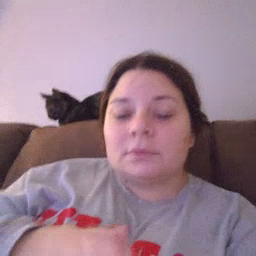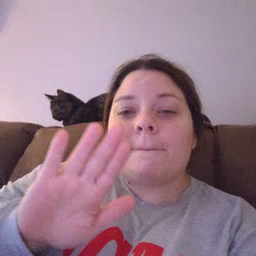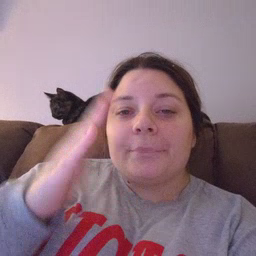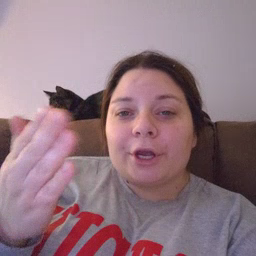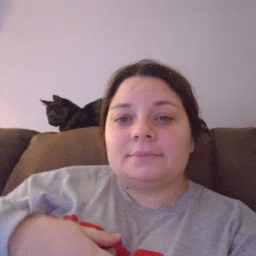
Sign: book